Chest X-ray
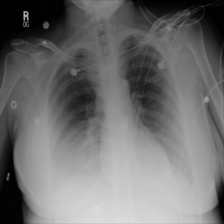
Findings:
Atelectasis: positive
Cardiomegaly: negative
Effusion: positive
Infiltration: negative
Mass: negative
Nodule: negative
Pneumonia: positive
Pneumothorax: positive
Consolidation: negative
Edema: positive
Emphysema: negative
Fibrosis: negative
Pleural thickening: negative
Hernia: negative